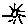
Label: sun